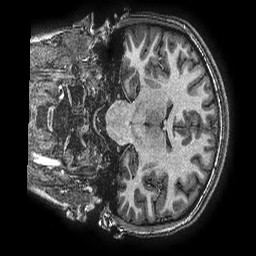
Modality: T1w
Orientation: coronal
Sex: female
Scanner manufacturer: ge
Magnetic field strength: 3 T
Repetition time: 0.00766 s
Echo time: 0.003476 s